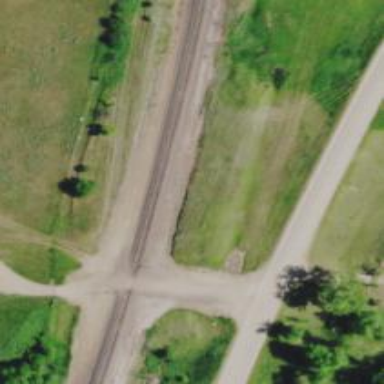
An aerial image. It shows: Railway track.